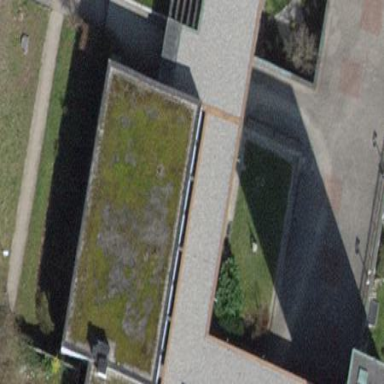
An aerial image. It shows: View of roof of building.